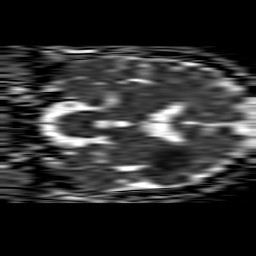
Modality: ADC
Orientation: coronal
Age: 75
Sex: male
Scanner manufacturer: philips
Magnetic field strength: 1.5 T
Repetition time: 3.947 s
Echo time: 0.1082 s